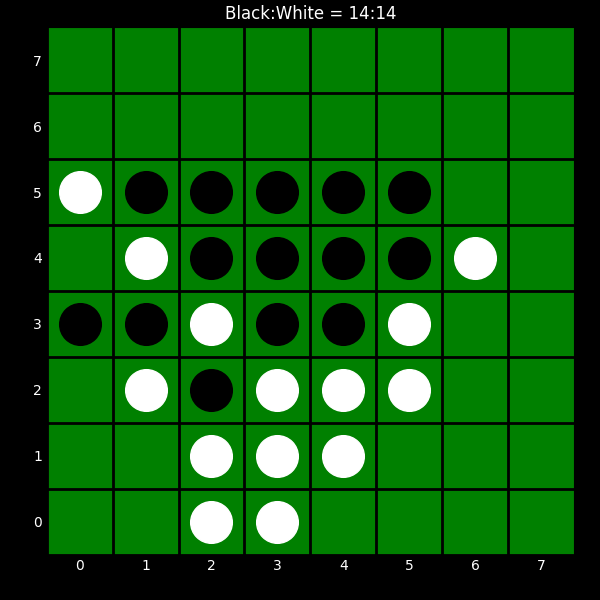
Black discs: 14
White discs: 14